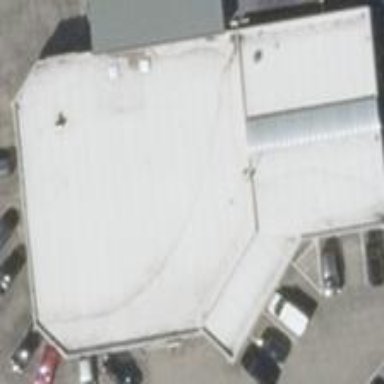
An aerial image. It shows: Commercial building housing car shop.